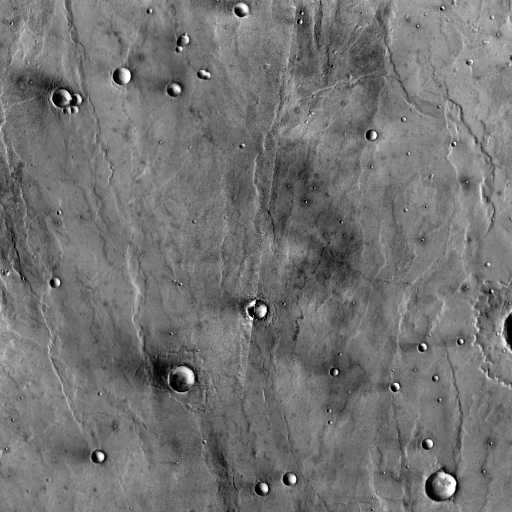
Crater classes present: Background, Other, Layered, Secondary